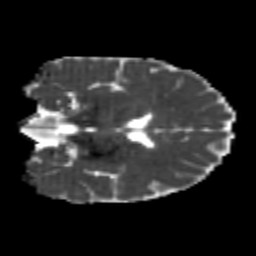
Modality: MD
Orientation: coronal
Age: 21
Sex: female
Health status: healthy
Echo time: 0.074 s